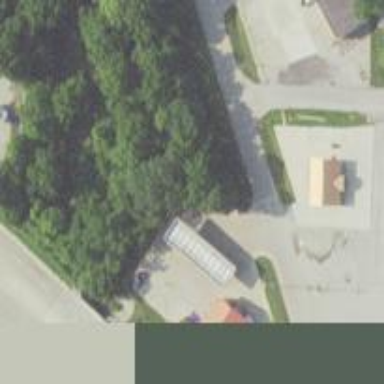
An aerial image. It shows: Convenience shop.